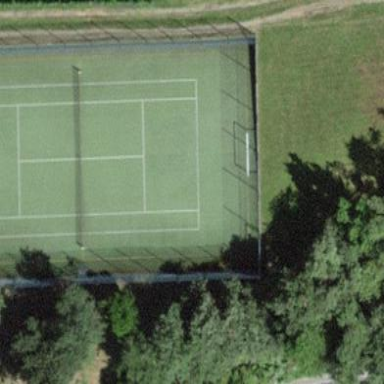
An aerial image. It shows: Tennis court on pitch.